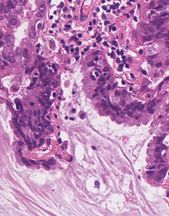
Tumor epithelial tissue: yes
Tumor-associated stroma tissue: yes
Normal tissue: no